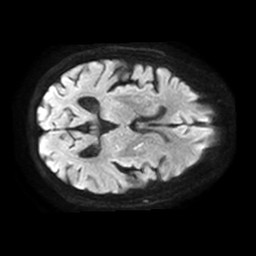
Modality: TRACE
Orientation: axial
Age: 85
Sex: female
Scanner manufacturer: philips
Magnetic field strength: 1.5 T
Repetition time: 3.269 s
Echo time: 0.06922 s